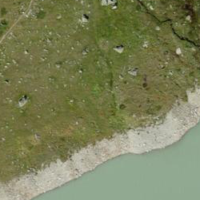
EUNIS habitat code: 26
Species observed at this site:
Arnica montana
Geum montanum